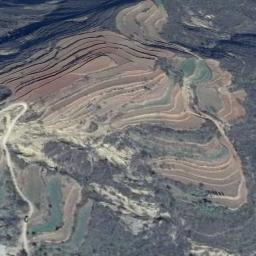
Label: terrace